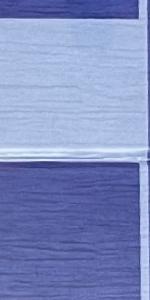
Label: Empty